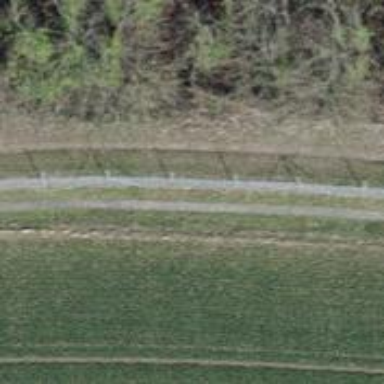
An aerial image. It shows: Fence made of wire mesh.